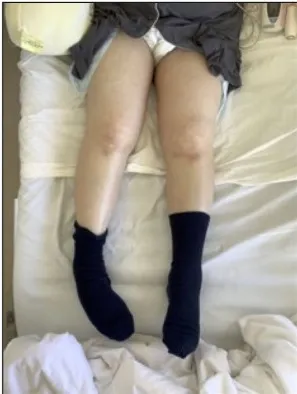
Thoracic ascites and generalized edema and the diagnostic criteria for TAFRO syndrome. Generalized edema.
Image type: medical_photograph (skin_photograph)